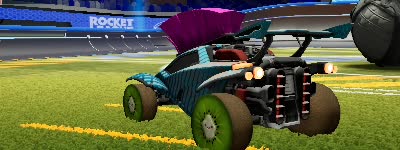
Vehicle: octane